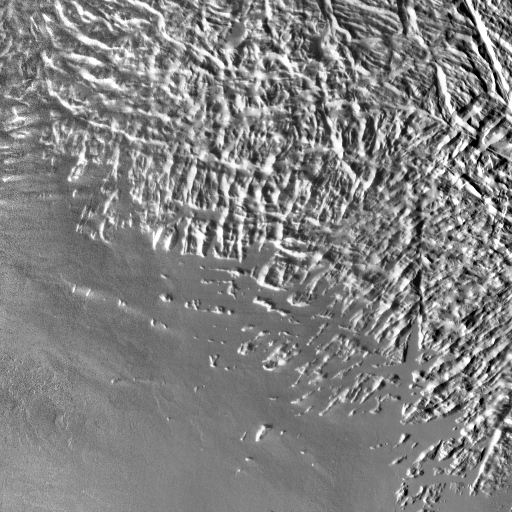
Crater classes present: Background